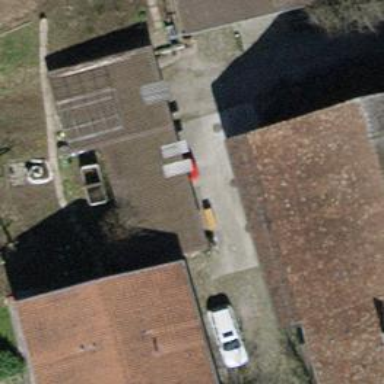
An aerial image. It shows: View of roof of building.